Aerial crown-view tile of a tropical tree (Barro Colorado Island, Panama), acquired 20241216:
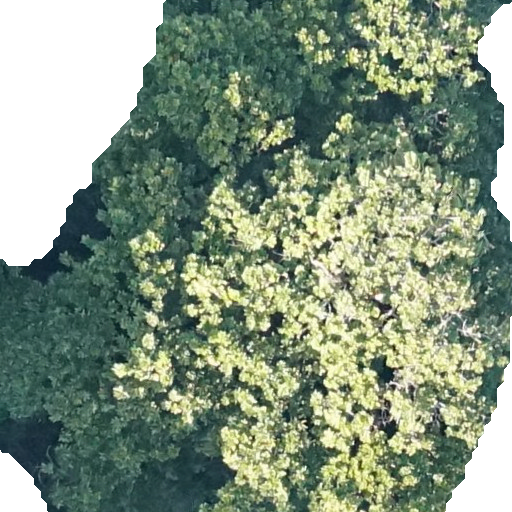
Species: Anacardium excelsum
GBIF accepted scientific name: Anacardium excelsum
Crown area: 443.509 m²